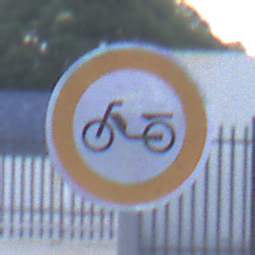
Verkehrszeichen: VerbotMofas
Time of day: SunriseSunset
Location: Outdoor (Suburban)
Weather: PartlyCloudy
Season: NotSpecified
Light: Natural